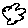
Label: cloud